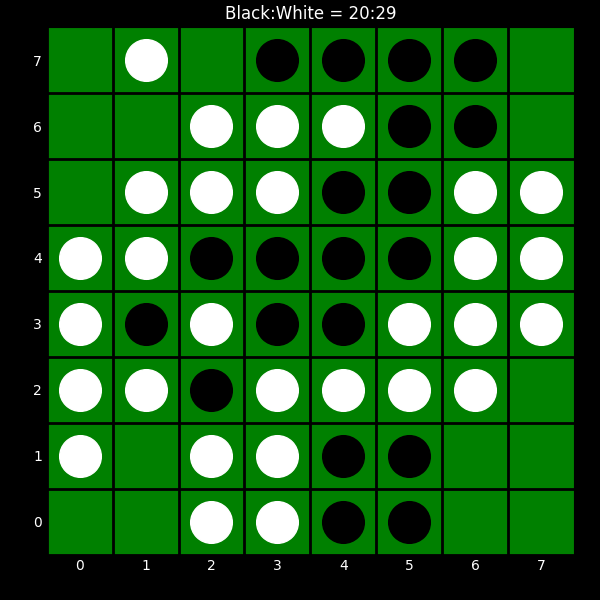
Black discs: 20
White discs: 29